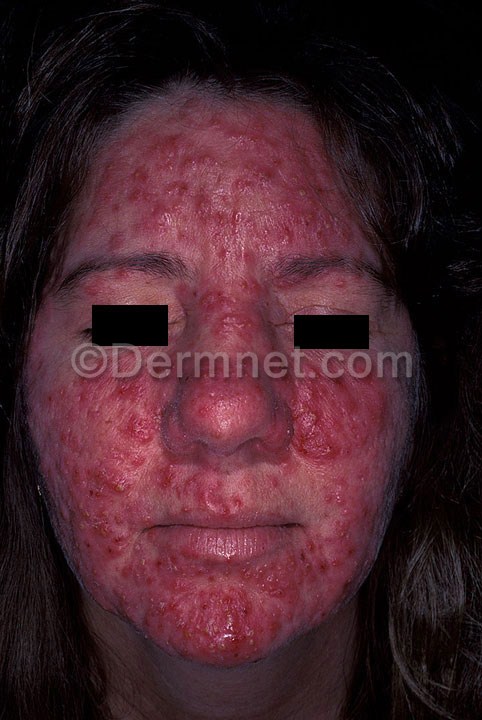
Disease: Acne and Rosacea Photos